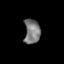
Tissue: skin
Cell type: Epithelial cells
Senescence score: 0.2554
Nuclear area (px): 382
Mean DAPI intensity: 122.673